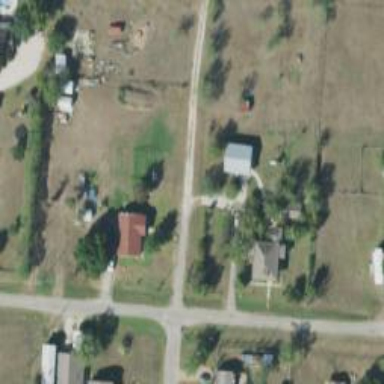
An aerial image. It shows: Driveway.